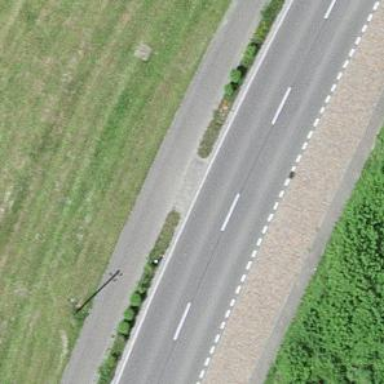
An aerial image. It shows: Asphalt cycleway.